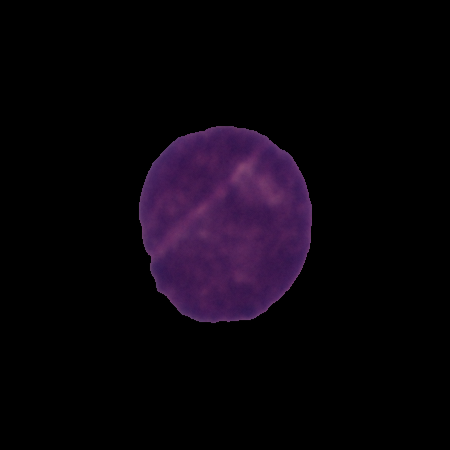
Label: cancer